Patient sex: M
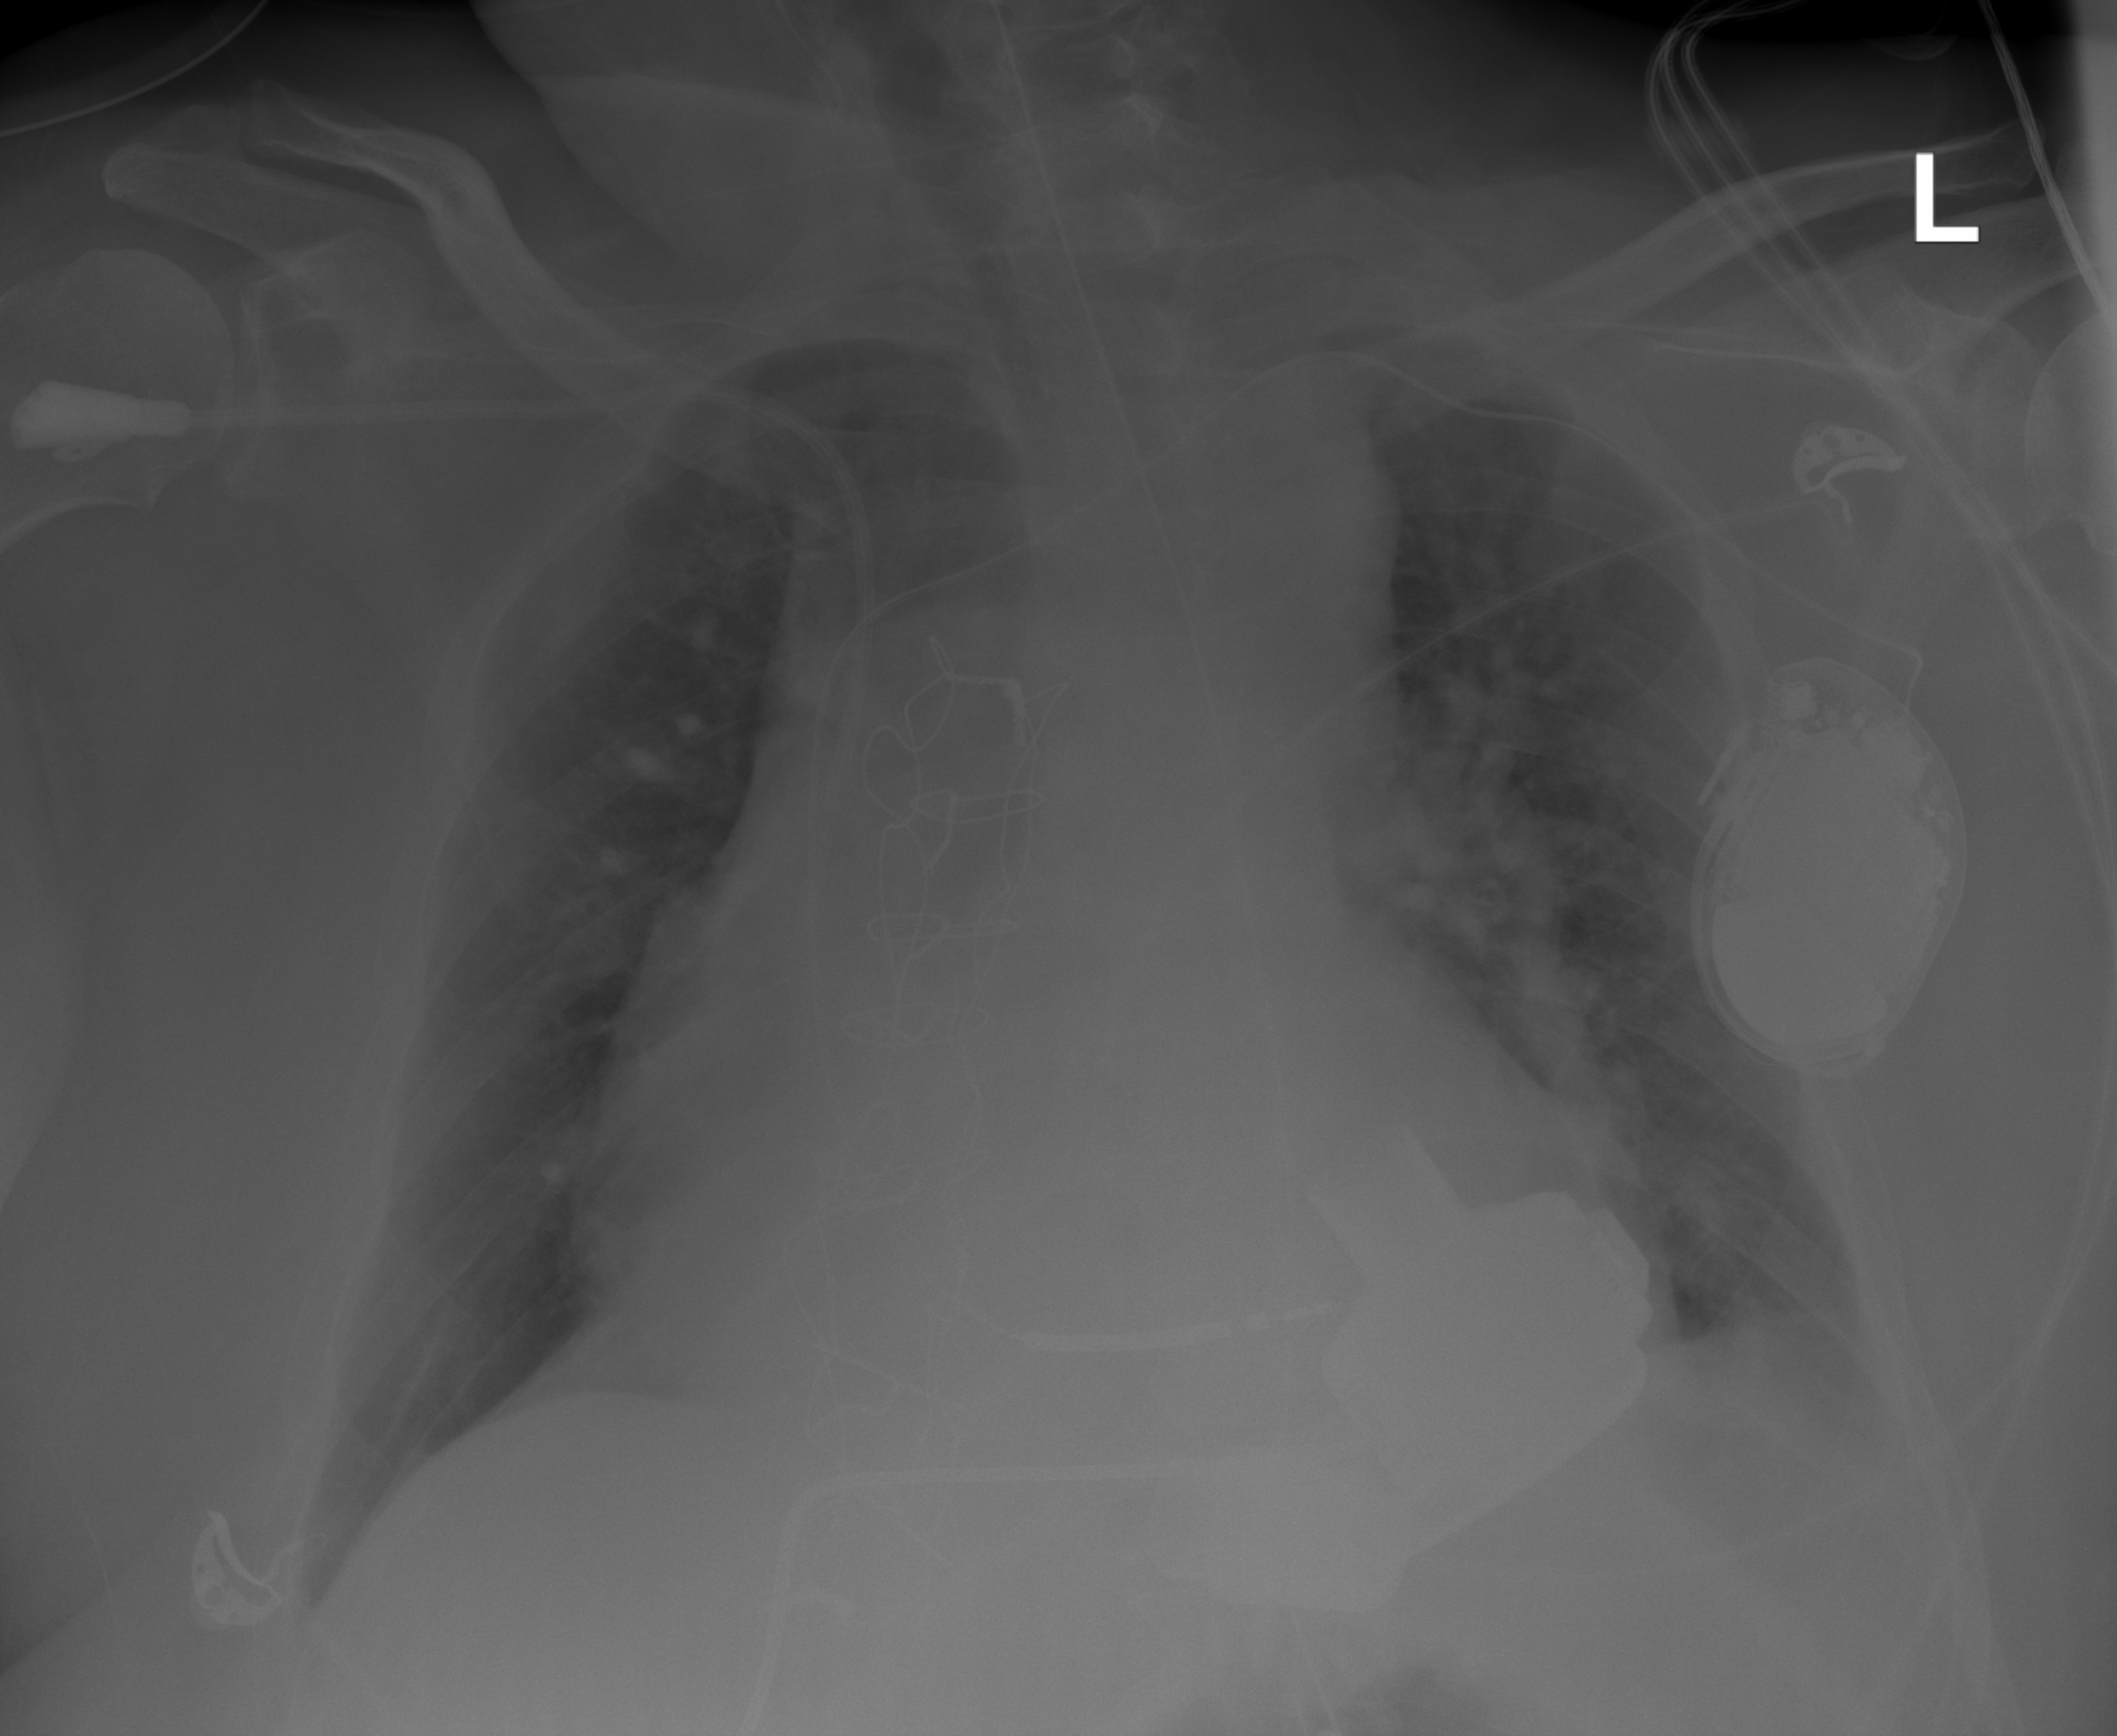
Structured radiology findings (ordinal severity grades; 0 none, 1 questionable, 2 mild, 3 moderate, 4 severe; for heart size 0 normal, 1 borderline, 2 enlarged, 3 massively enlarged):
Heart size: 2
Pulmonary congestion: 2
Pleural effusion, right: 1
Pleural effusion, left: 2
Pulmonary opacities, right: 0
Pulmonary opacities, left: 2
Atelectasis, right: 0
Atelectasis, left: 2